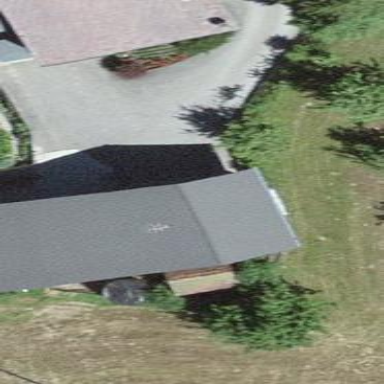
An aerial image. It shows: Garage.